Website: home-depot
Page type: newsletter-management
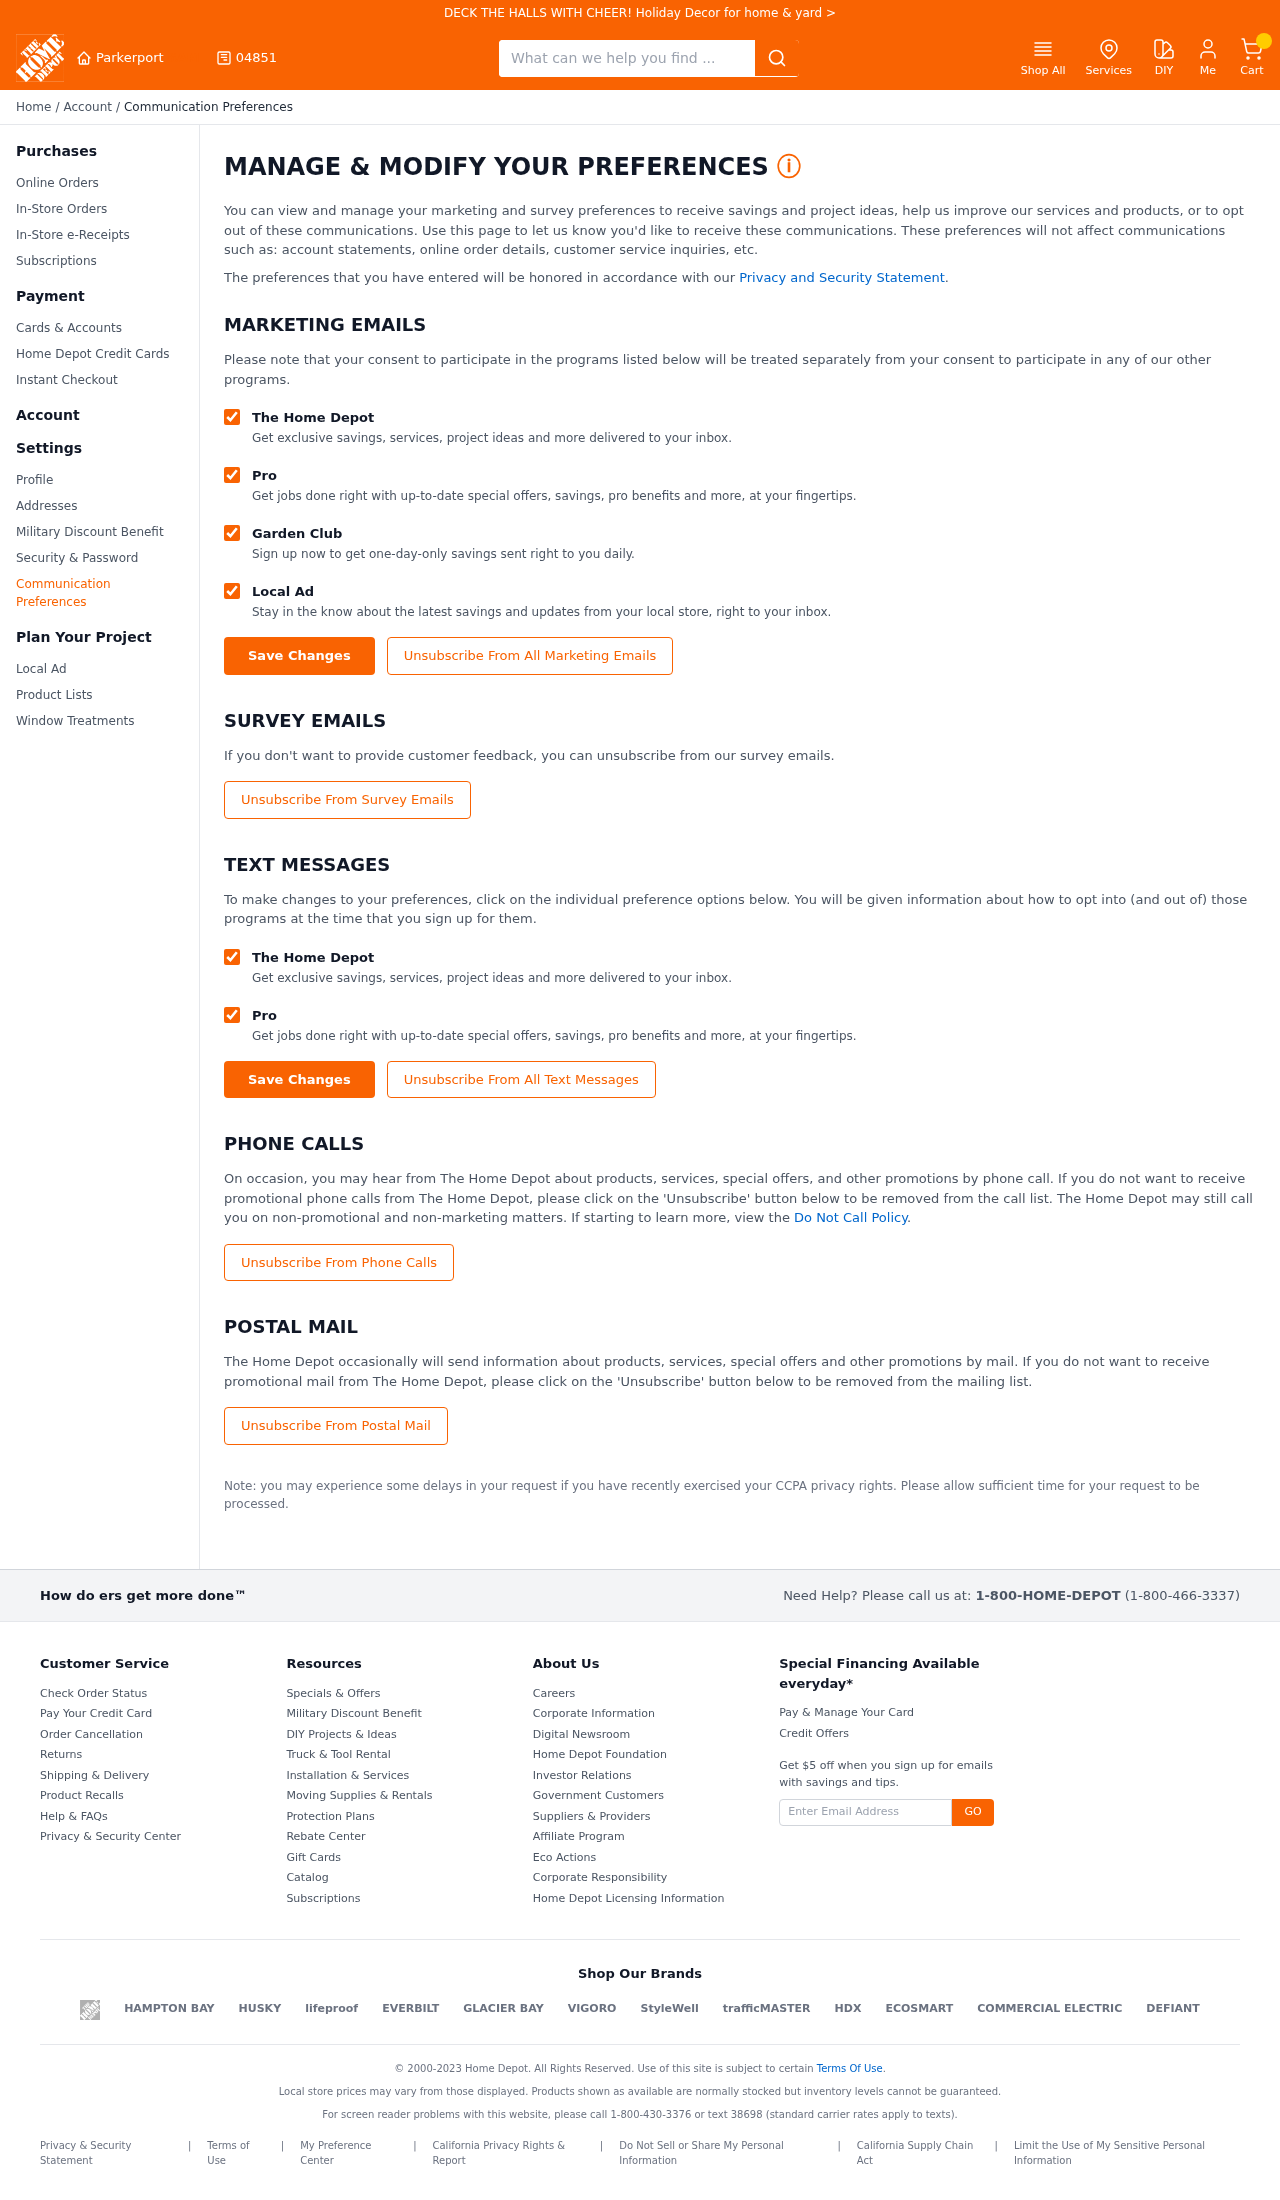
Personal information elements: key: PII_CITY
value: Parkerport
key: PII_POSTCODE
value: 04851
Search elements: key: HEADER_SEARCH
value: What can we help you find ...